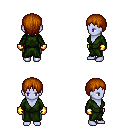
a pixel art fantasy rpg character, female body template, dark elf, purple skin, green robe, teal pants, brunette plain hairstyle, gold gloves, four views (front, back, left, right), 2x2 character sprite sheet, small pixel art, hard edges, no anti-aliasing